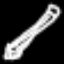
Label: pencil